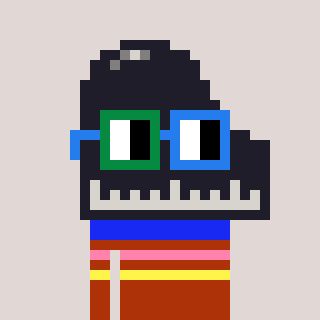
a pixel art character with square green and blue glasses, a piano-shaped head and a hotbrown-colored body on a warm background